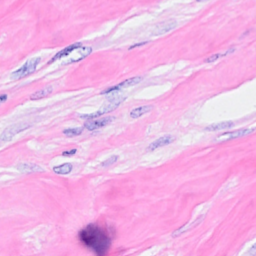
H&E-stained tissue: Breast